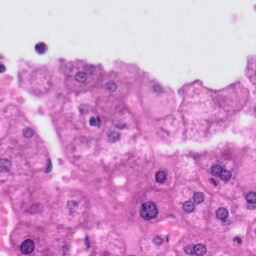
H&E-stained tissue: Liver